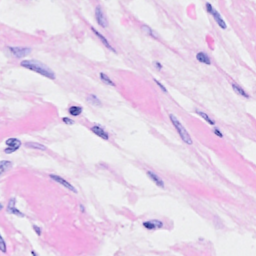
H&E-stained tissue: Breast